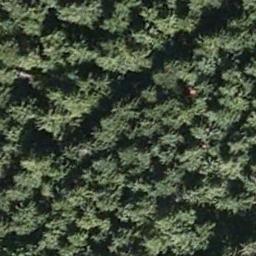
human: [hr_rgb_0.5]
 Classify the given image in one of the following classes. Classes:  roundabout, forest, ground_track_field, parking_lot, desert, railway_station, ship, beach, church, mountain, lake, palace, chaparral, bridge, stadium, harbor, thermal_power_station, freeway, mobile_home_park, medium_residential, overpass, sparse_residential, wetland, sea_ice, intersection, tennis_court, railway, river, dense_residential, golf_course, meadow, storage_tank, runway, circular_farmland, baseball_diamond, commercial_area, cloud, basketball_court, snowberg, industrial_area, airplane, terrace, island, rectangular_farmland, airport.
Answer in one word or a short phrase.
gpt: forest